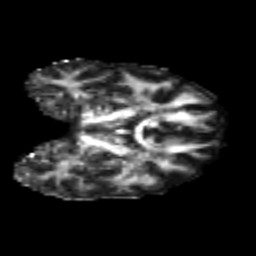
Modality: FA
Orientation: coronal
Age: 23
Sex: female
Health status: healthy
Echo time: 0.074 s